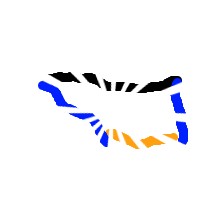
Shape: trapezoid